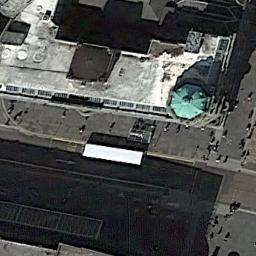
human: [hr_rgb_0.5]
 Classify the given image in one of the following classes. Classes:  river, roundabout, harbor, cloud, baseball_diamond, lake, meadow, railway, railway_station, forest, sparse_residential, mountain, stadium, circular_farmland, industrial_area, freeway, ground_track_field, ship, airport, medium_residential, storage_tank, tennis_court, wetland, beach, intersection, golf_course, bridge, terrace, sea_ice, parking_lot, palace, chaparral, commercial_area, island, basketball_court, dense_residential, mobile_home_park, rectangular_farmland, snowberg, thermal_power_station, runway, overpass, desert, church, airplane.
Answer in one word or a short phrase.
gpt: church